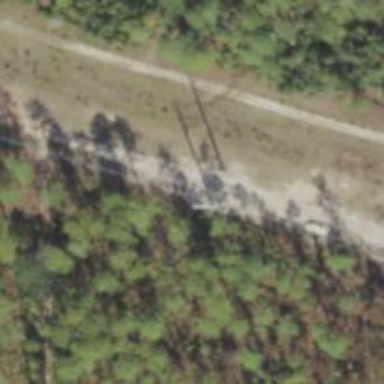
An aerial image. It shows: Power pole.